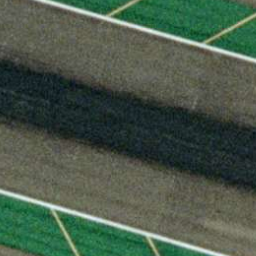
Label: runway